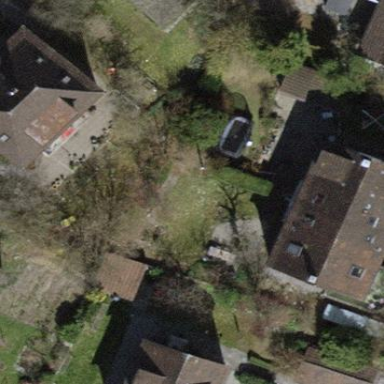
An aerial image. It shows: Building with tile roof.